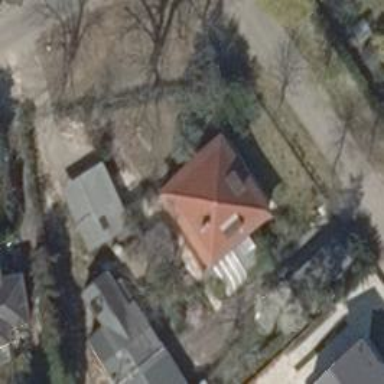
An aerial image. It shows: Detached building with pyramidal roof shape.